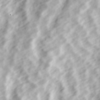
Label: not_dusty